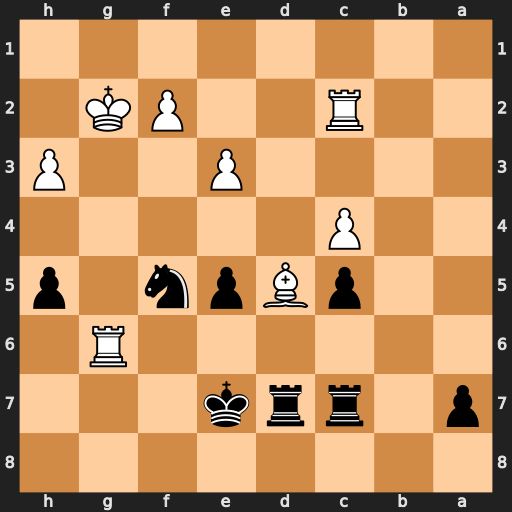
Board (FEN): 8/p1rrk3/6R1/2pBpn1p/2P5/4P2P/2R2PK1/8
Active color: b
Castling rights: -
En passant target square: -
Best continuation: Nh4+ Kg3 Nxg6